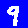
Digit: 9